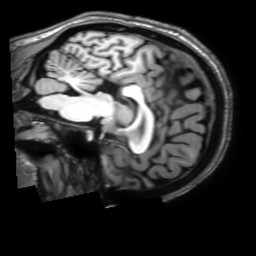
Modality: T1w
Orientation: sagittal
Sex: male
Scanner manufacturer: philips
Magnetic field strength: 3 T
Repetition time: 0.01235 s
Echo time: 0.003494 s